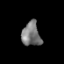
Tissue: prostate
Cell type: Epithelial cells
Senescence score: 0.3053
Nuclear area (px): 437
Mean DAPI intensity: 121.824